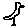
Label: bird